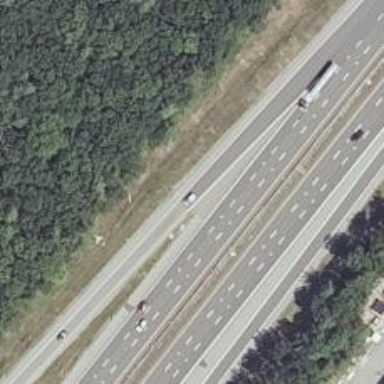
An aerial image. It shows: Asphalt motorway link.